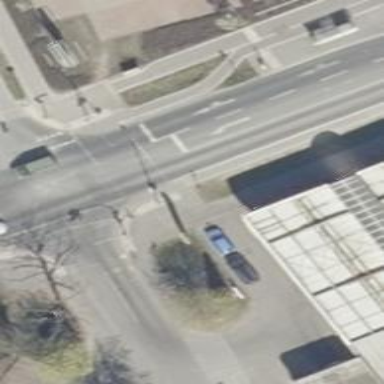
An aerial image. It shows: Road with traffic signals.